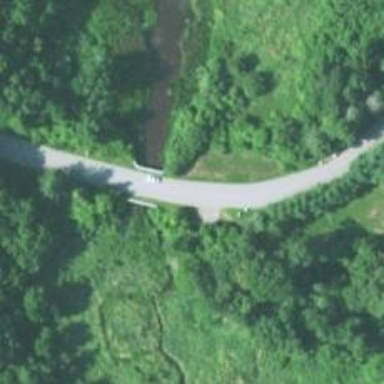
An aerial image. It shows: Service road that includes bridge.